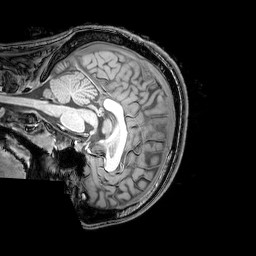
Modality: T1w
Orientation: sagittal
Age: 24
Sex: male
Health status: healthy
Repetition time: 0.081 s
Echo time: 0.037 s